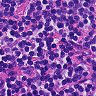
Metastatic tissue present: no